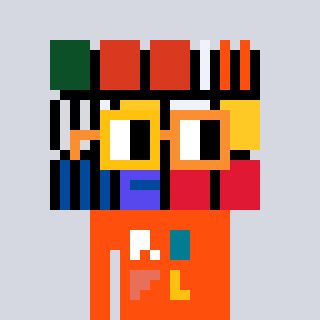
a pixel art character with square yellow and orange glasses, a abstract-shaped head and a orange-colored body on a cool background